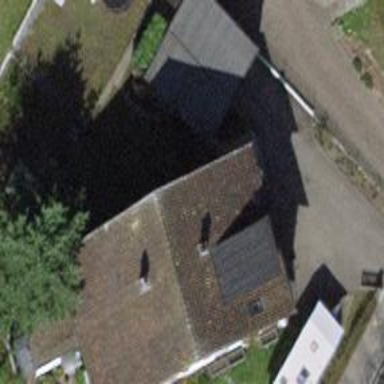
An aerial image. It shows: Garage.